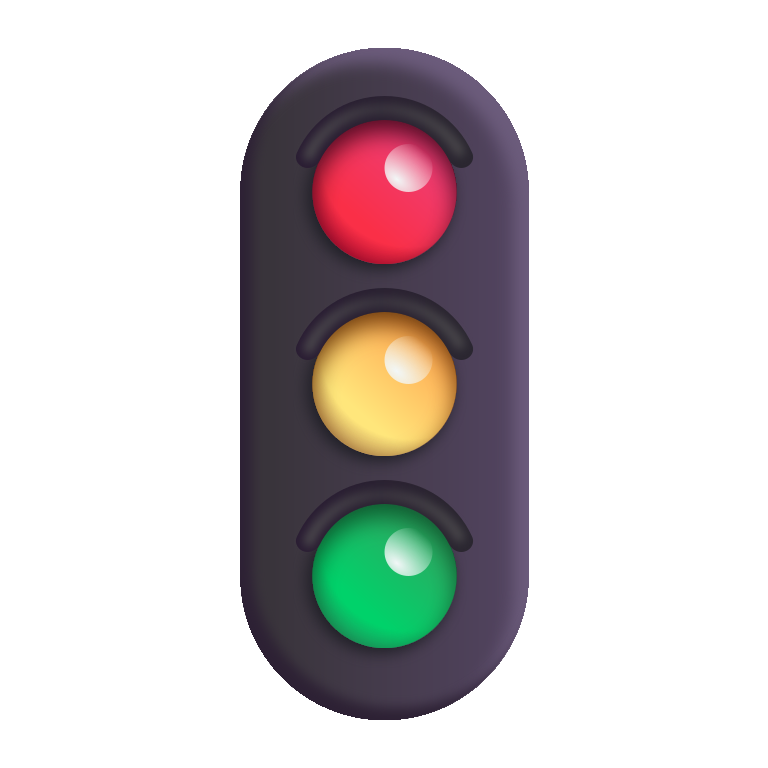
vertical traffic light color